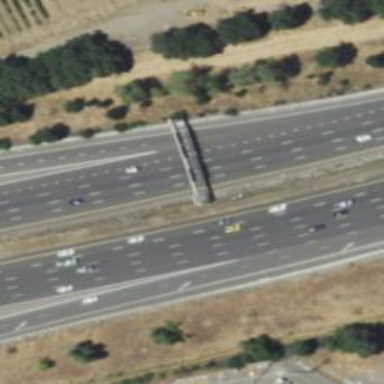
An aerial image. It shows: Motorway link.